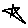
Label: star